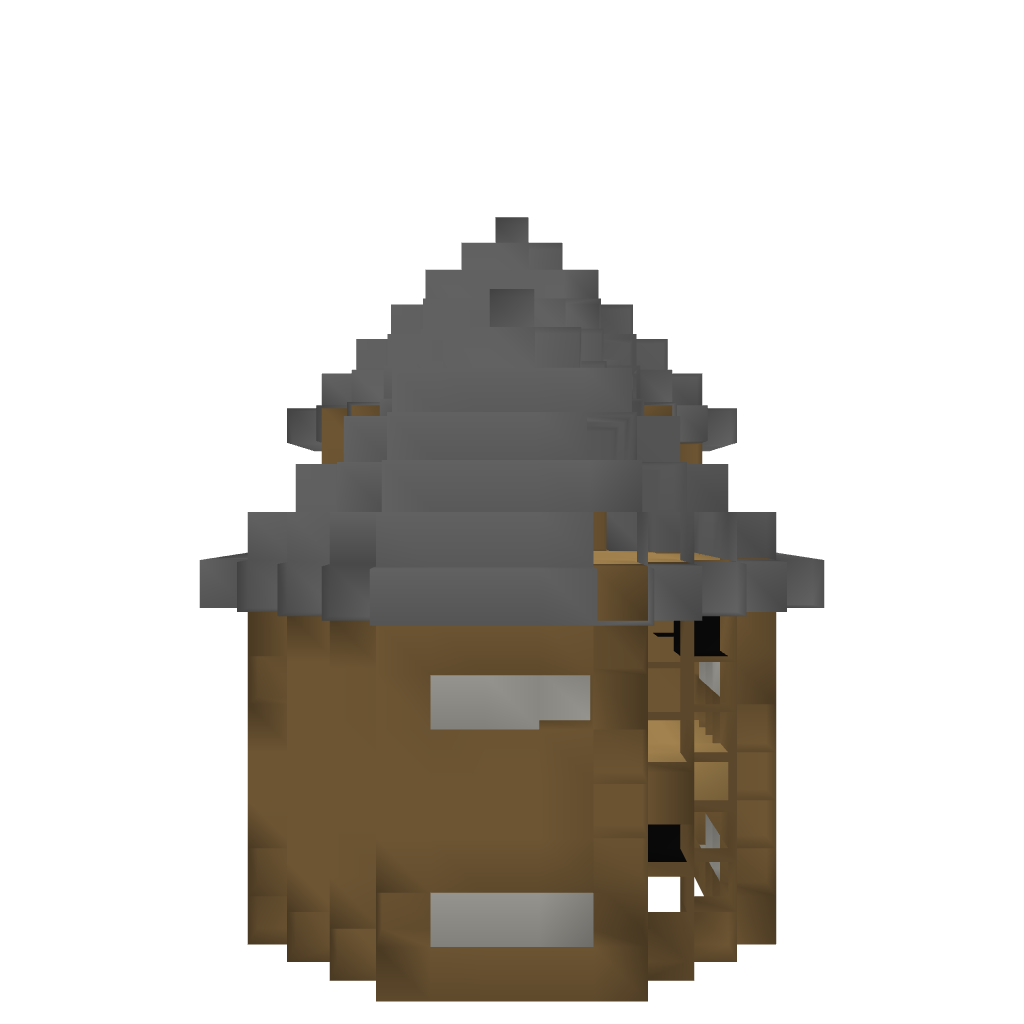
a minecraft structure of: A Treehouse